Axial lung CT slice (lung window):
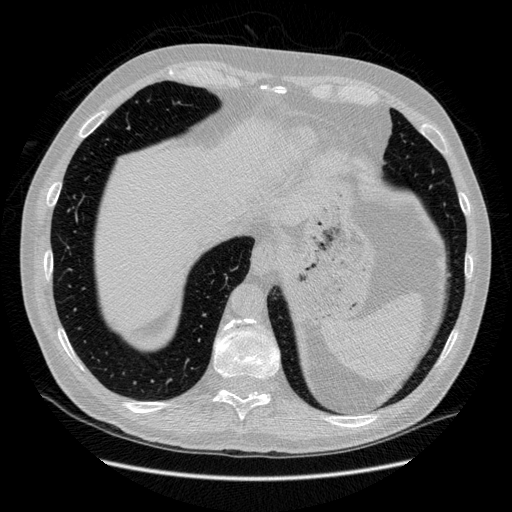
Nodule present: no